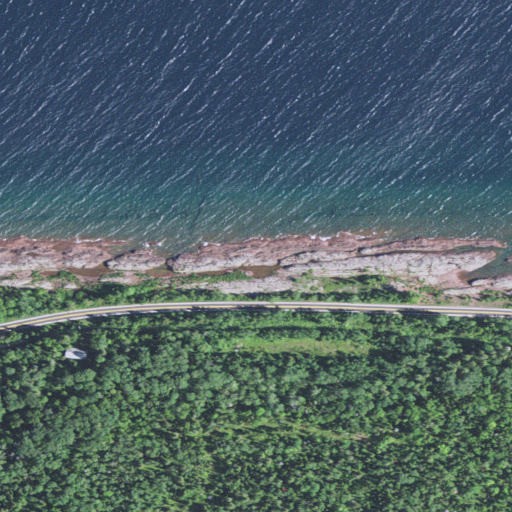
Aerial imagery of cape in Michigan named Dans Point containing open water, evergreen forest, mixed forest, low intensity development, medium intensity development, barren land, open development, and high intensity development